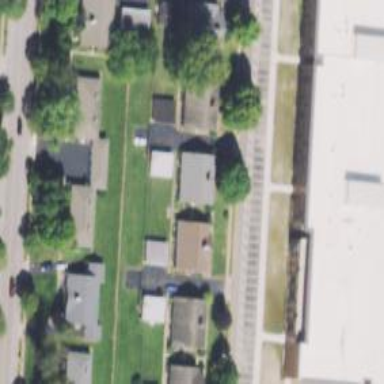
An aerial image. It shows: Residential driveway serving as service road.